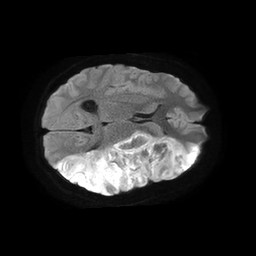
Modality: TRACE
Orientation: axial
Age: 26
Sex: female
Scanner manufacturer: philips
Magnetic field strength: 1.5 T
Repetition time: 4.6 s
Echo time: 0.08823 s